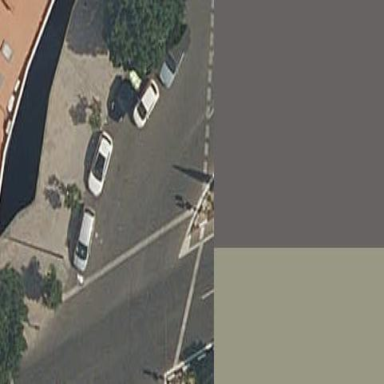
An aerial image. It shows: Kerb serving as barrier.